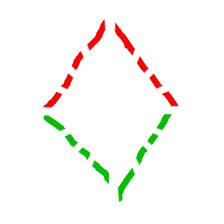
Shape: rhombus